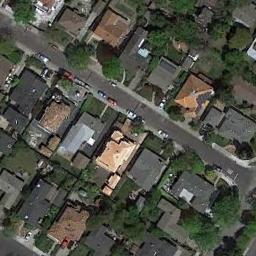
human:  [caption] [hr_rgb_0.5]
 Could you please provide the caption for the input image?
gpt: There are many buildings of different shapes and sizes in medium residential area .

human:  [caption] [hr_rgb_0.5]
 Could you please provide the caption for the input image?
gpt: The houses in the medium - sized residential area are arranged in an orderly fashion .

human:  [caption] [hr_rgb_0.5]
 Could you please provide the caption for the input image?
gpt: The medium residential is on the grass next to some trees and road .

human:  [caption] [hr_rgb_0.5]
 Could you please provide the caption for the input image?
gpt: The medium residential area has lots of houses arranged in lines and a road goes through the medium residential area .

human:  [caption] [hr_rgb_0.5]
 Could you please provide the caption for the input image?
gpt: There are some black buildings and brown buildings on the medium residential area .